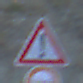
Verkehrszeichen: Gefahrenstelle
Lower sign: Ueberholverbot
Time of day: SunriseSunset
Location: Outdoor (RoadRail)
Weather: Clear
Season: NotSpecified
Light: Natural